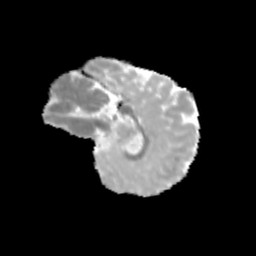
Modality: MD
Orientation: sagittal
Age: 9
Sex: female
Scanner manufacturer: siemens
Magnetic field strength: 3 T
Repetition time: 3.8 s
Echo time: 0.07 s